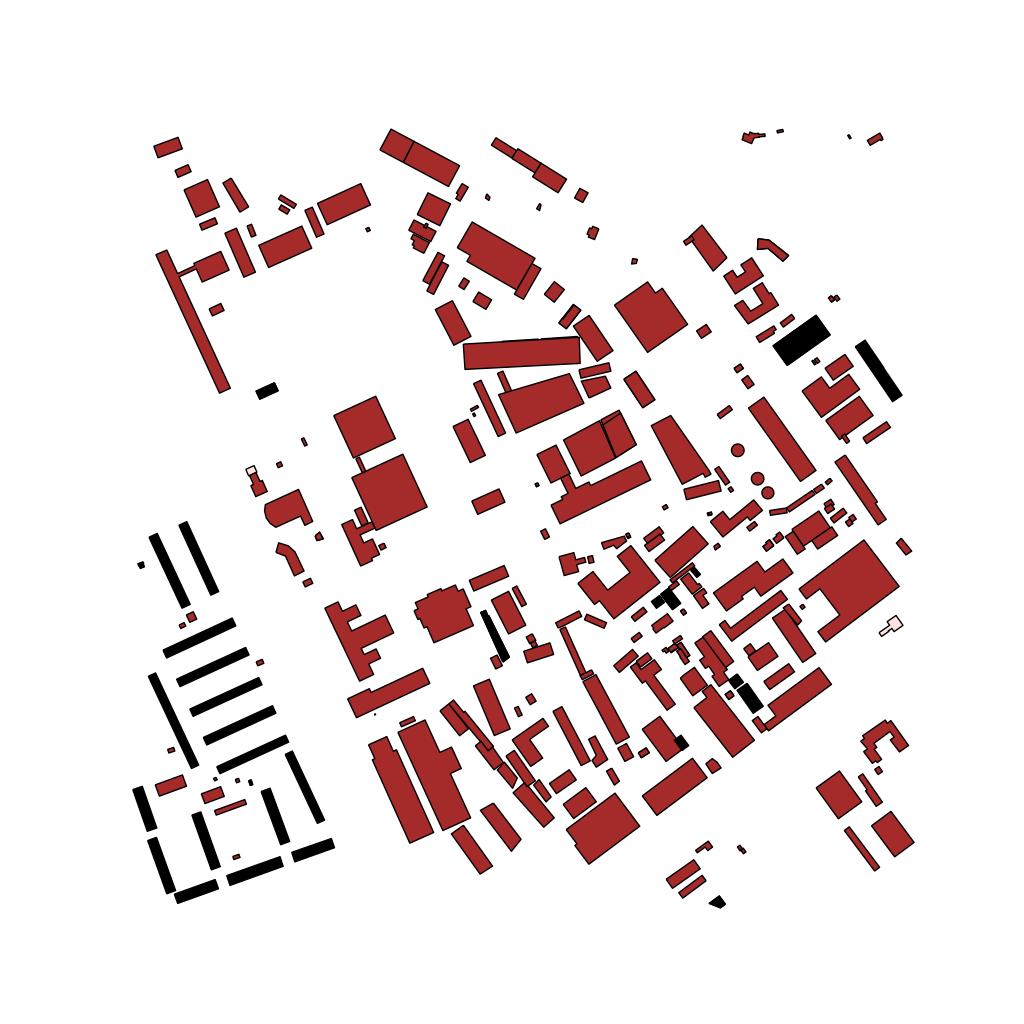
Tags: overhead vector_map, business, industrial, recreation, residential, special, soviet, individual_rise, low_rise, medium_rise, density_1, Building, Facility, Gas, 1.0 km²